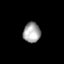
Tissue: lung
Cell type: Myeloid cells
Senescence score: 0.2322
Nuclear area (px): 345
Mean DAPI intensity: 161.577